Question: I am trying to route a subdomain to a specific bundle in Symfony2. Here's what I've got:
I added local domains to my hosts:
'''
127.0.0.1 todolist.lc
127.0.0.1 manager.todolist.lc
'''
I created a virtual host that forwards all subdomains to my Symfony installation:
'''
<VirtualHost 127.0.0.1>
ServerName todolist.lc
ServerAlias *.todolist.lc
DirectoryIndex app_dev.php
DocumentRoot "C:\xampp\htdocs\todolist\web"
</VirtualHost>
'''
I created a new Bundle to handle the subdomain manager.todolist.lc:

Now I am trying to set up the route to manager.todolist.lc:
'''
frontend:
resource: "@FrontendBundle/Controller/"
type: annotation
prefix: /
backend:
resource: "@BackendBundle/Controller/"
type: annotation
prefix: /api
manager:
host: manager.todolist.lc
resource: "@ManagerBundle/Controller/"
type: annotation
prefix: /
'''
Now after I added the manager route I get a FileLoaderImportCircularReferenceException on every route there is.
I also tried to use a prefix, but this also gives the Exception:
'''
manager:
resource: "@ManagerBundle/Controller/"
type: annotation
prefix: /manager
'''
I can't figure out what I am missing. What am I doing wrong? If you need any more info, just ask for it in the comments and I'll provide it.
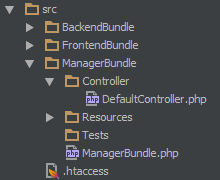
Answer: Ok. Here's what I was missing:
Obviously, this is very important:
'''
new FrontendBundle\FrontendBundle(),
new BackendBundle\BackendBundle(),
new ManagerBundle\ManagerBundle(),
'''
After I loaded the bundle into the AppKernel the application would still route to the FrontController. I solved this by changing the order of my routes:
'''
manager:
host: manager.todolist.lc
resource: "@ManagerBundle/Controller/"
type: annotation
prefix: /
frontend:
resource: "@FrontendBundle/Controller/"
type: annotation
prefix: /
backend:
resource: "@BackendBundle/Controller/"
type: annotation
prefix: /api
'''
After changing the order of the routes both manager.todolist.lc and todolist.lc worked.